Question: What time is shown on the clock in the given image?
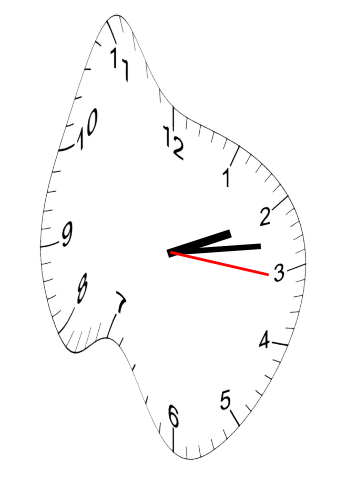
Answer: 02:13:16